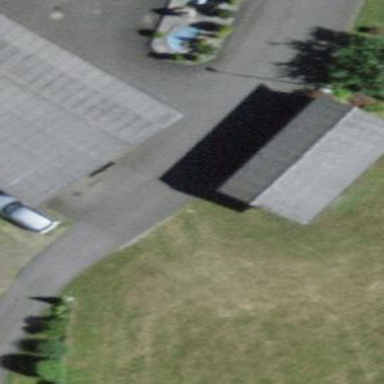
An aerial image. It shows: Shed.